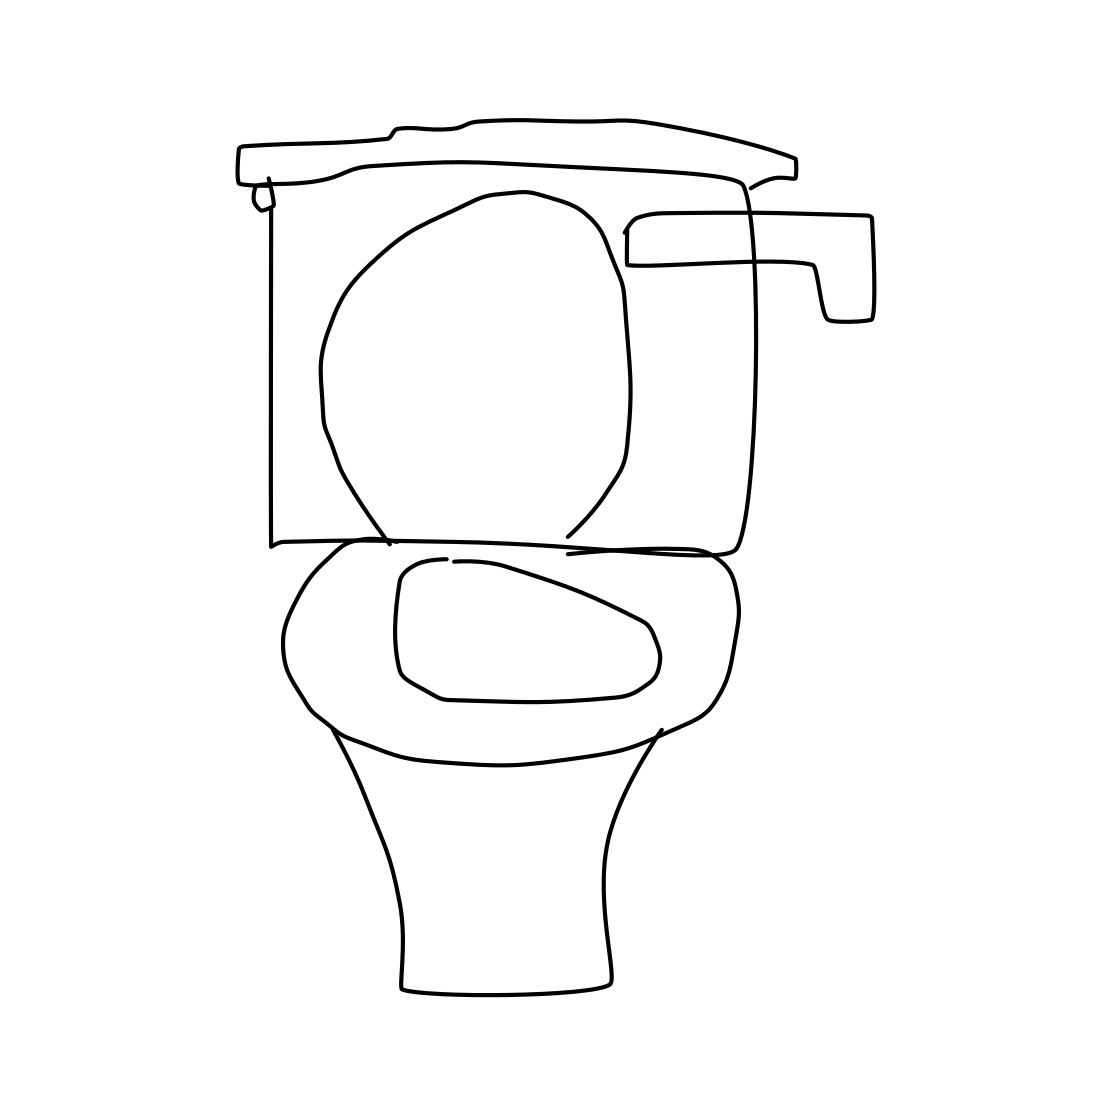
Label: toilet